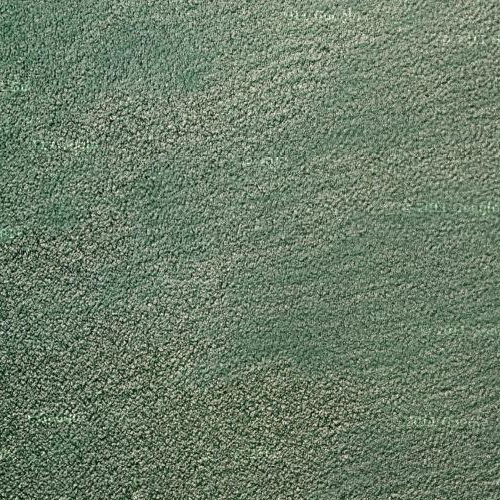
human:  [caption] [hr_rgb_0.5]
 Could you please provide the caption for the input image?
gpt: This is a part of deep green sparkling sea .

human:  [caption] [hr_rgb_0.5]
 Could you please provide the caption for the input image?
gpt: This is a part of deep green sparkling sea .

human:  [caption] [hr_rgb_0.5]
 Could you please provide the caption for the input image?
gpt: This is a part of deep green sparkling sea .

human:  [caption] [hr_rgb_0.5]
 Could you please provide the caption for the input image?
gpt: A part of ocean with deep green waters .

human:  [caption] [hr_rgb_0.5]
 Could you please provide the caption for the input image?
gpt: This is a part of deep green sparkling sea .